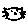
Label: cat